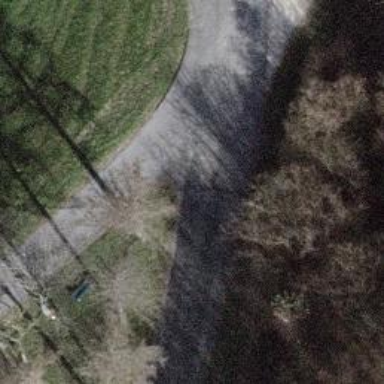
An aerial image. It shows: Bench for seating.